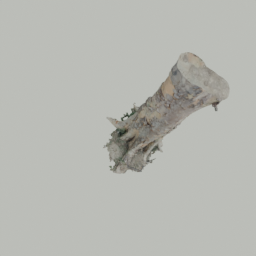
Label: nature